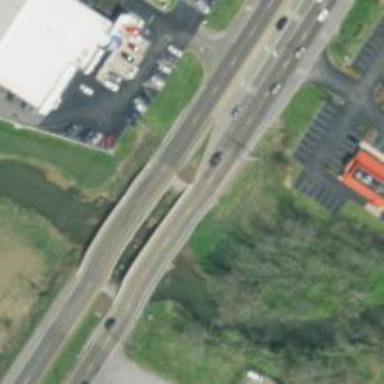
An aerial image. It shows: Trunk highway bridge.